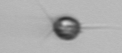
Label: Acanthoica_quattrospina